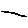
Label: line